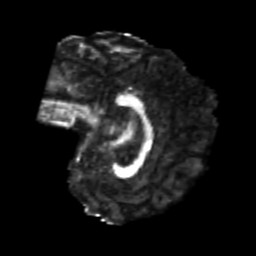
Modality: FA
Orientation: sagittal
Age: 24
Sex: male
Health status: healthy
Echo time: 0.074 s